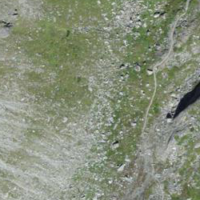
EUNIS habitat code: 48
Species observed at this site:
Saxifraga aizoides
Tussilago farfara
Chamaenerion fleischeri
Juncus jacquinii
Oxyria digyna